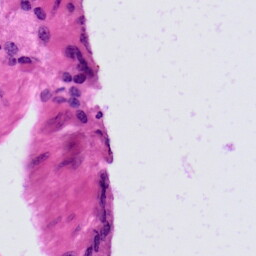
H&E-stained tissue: Prostate